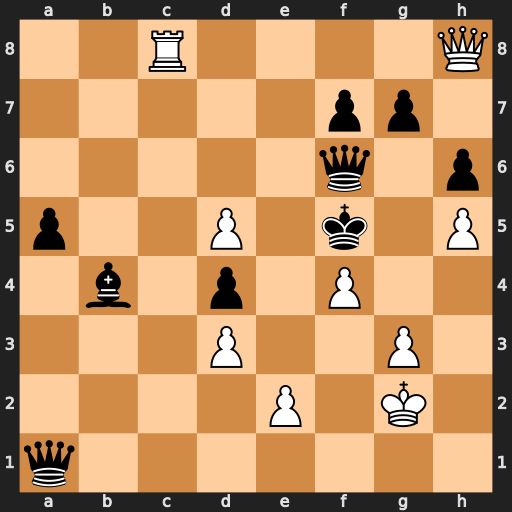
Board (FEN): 2R4Q/5pp1/5q1p/p2P1k1P/1b1p1P2/3P2P1/4P1K1/q7
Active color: w
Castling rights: -
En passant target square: -
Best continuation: Rc6 Qa2 Qc8+ Qe6 Rxe6